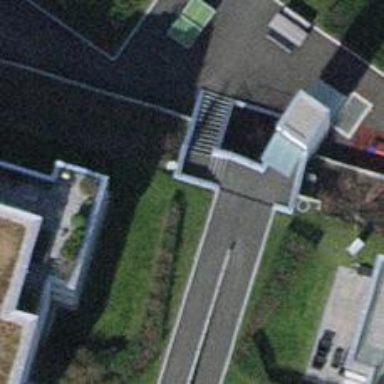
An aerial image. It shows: Road with steps.